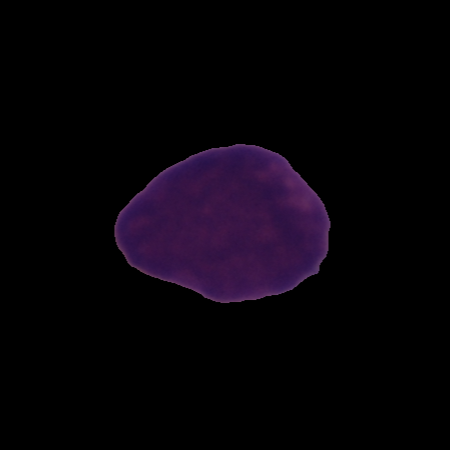
Label: cancer